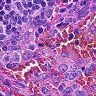
Metastatic tissue present: no